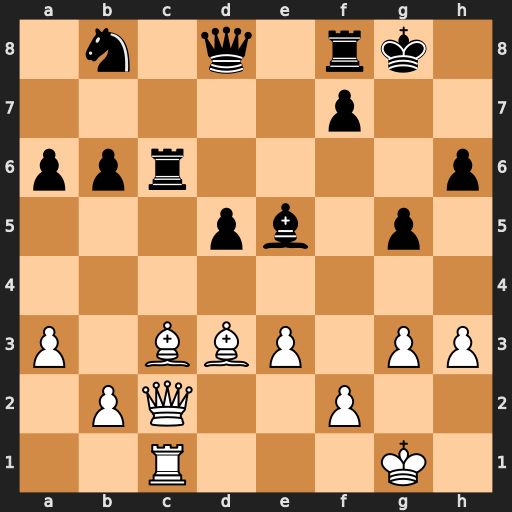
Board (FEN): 1n1q1rk1/5p2/ppr4p/3pb1p1/8/P1BBP1PP/1PQ2P2/2R3K1
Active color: w
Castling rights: -
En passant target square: -
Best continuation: Bh7+ Kh8 Bxe5+ f6 Bc3